Question: I'm having the code as like below. But I'm not getting all the x axis labels and it is not displaying in 45 degree when I try to have this in pdf. Since I'm new, Please help me correct this option.
'''
pdf(file="figure.pdf", height=3.5, width=5, onefile=TRUE)
Runtime <- c(579,0,581,610,830,828,592,651,596,596,591,581,587,594,604,606,447,434,445)
Runtime
g_range <- range(0,Runtime)
g_range
plot(Runtime, type="o", col="blue", ylim=g_range,axes=FALSE, ann=FALSE)
lab=c('2011-07-20','2011-08-03','2011-08-10','2011-08-17','2011-08-24','2011-08-25','2011-08-27','2011-08-31','2011-09-07','2011-09-10','2011-09-14','2011-09-21','2011-09-28','2011-10-05','2011-10-06','2011-10-07','2011-10-13','2011-10-19','2011-10-31')
box()
lab
axis(1, at=1:19, lab=F)
text(axTicks(1), par("usr")[3] - 2, srt=45, adj=1, labels=lab, xpd=T, cex=0.8)
axis(2, las=1, at=500*0:g_range[2])
title(main="Runtime", col.main="red", font.main=4)
title(xlab="Build", col.lab=rgb(0,0.5,0))
title(ylab="MS", col.lab=rgb(0,0.5,0))
legend(1, g_range[2], c("AveElapsedTime"), cex=0.8, col=c("blue"), pch=21, lty=1);
dev.off()
'''
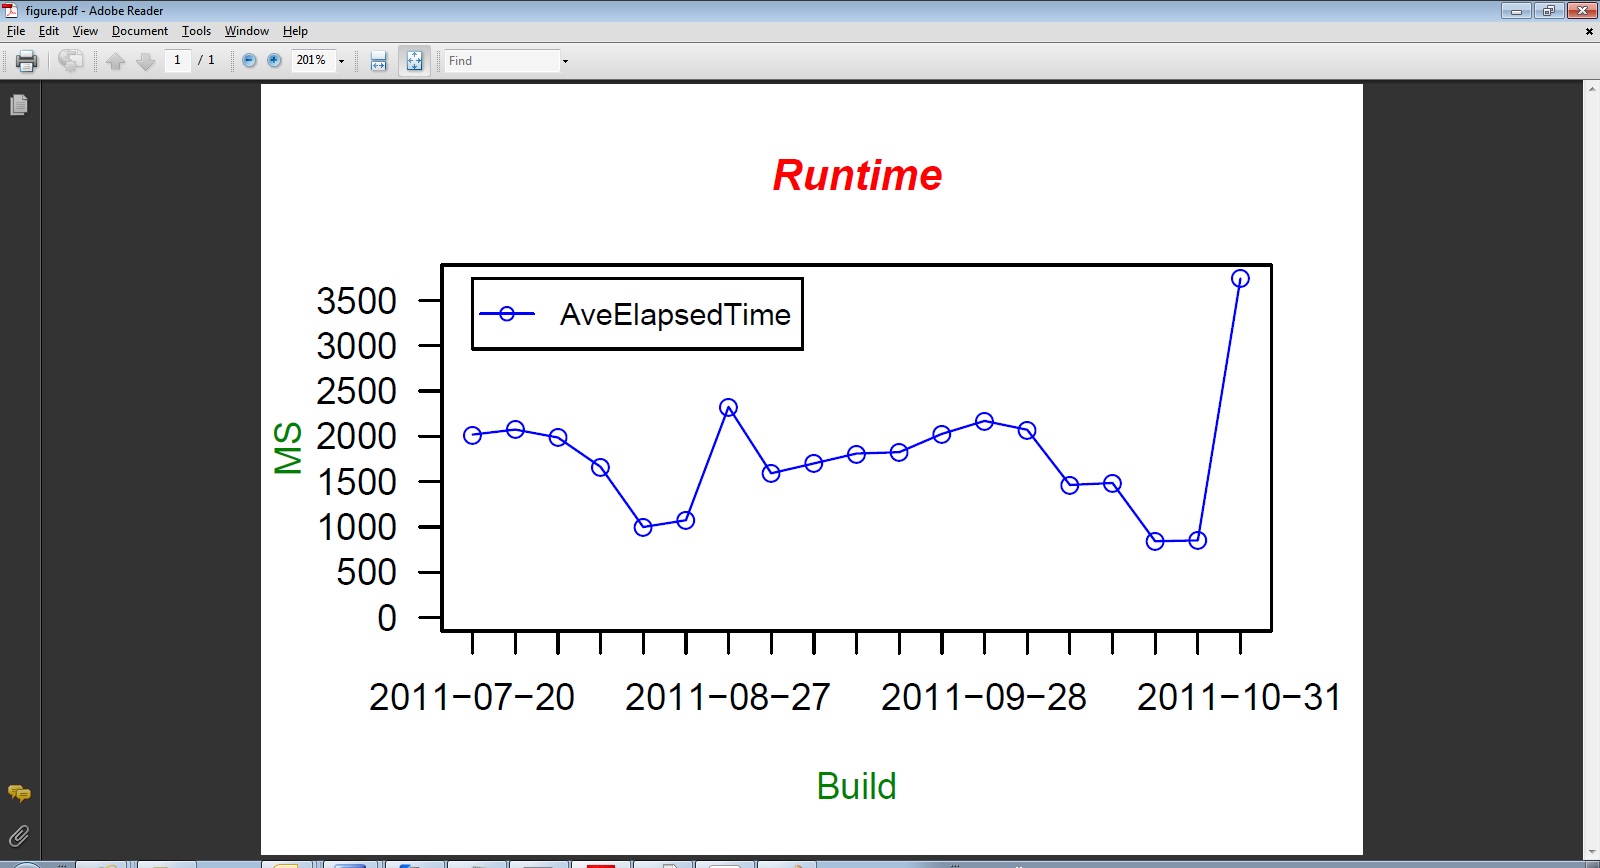
Answer: When I run your code, I do get the image you show. The problem is this line:
'''
text(axTicks(1), par("usr")[3] - 2, srt=45, adj=1, labels=lab, xpd=T, cex=0.8)
'''
as 'axTicks(1)' returns:
'''
> axTicks(1)
[1] 5 10 15
'''
So what is happening is that your 19 labels are being plotted at those locations.
If you want to plot at the locations of the ticks ('1:19') then:
'''
text(1:19, par("usr")[3] - 2, srt=45, adj=1, labels=lab, xpd=T, cex=0.8)
'''
will work.
Here is a full example based on your code.
'''
Runtime <- c(579,0,581,610,830,828,592,651,596,596,591,581,587,
594,604,606,447,434,445)
g_range <- range(0,Runtime)
lab <- c('2011-07-20','2011-08-03','2011-08-10','2011-08-17','2011-08-24',
'2011-08-25','2011-08-27','2011-08-31','2011-09-07','2011-09-10',
'2011-09-14','2011-09-21','2011-09-28','2011-10-05','2011-10-06',
'2011-10-07','2011-10-13','2011-10-19','2011-10-31')
## plot
op <- par(mar = c(6,4,4,2) + 0.1) ## bigger bottom margin
plot(Runtime, type="o", col="blue", ylim=g_range, axes=FALSE, ann=FALSE)
box()
axis(1, at=1:19, lab=FALSE)
text(1:19, par("usr")[3] - 40, srt=45, adj=1.2, labels=lab, xpd=T, cex=0.7)
axis(2, las=1, at=500*0:g_range[2])
title(main="Runtime", col.main="red", font.main=4)
title(xlab="Build", col.lab=rgb(0,0.5,0), line = 4.5)
title(ylab="MS", col.lab=rgb(0,0.5,0))
legend("topright", c("AveElapsedTime"), cex=0.8, col=c("blue"), pch=21, lty=1)
## reset par
par(op)
'''
This might be better handled using function in the package though, which allows and graphics to intermingle. The reason I say it might be better is that you can specify that the 'y' coordinate be set in terms of numbers of lines rather that trying to work out a suitable value for 'y' in terms of the plotted data.
Here is an example:
'''
## load gridBase
require(gridBase)
## do the base plot parts
op <- par(mar = c(6,4,4,2) + 0.1) ## bigger bottom margin
plot(1:19, Runtime, type="o", col="blue", ylim=g_range, axes=FALSE, ann=FALSE)
box()
axis(1, at=1:19, lab=FALSE)
axis(2, las=1, at=500*0:g_range[2])
title(main="Runtime", col.main="red", font.main=4)
title(xlab="Build", col.lab=rgb(0,0.5,0), line = 4.5)
title(ylab="MS", col.lab=rgb(0,0.5,0))
legend("topright", c("AveElapsedTime"), cex=0.8, col=c("blue"), pch=21, lty=1)
## at this point, DO NOT alter the dimensions of the plotting window
## now do the grid business
vps <- baseViewports()
pushViewport(vps$inner, vps$figure, vps$plot)
## this adds the text
grid.text(lab, x = unit(1:19, "native"), y = unit(-1, "lines"),
just = "right", rot = 60, gp = gpar(cex = 0.7))
## this finishes off the viewport - you have to do this or things will go wrong:
popViewport(3)
## reset par
par(op)
'''
Note this can be a bit picky on screen, rerunning the gridBase example on my R 2.13.2 install doesn't produce any labels. Closing the device and then running the code afresh works though. I don't think this should be a problem if you are drawing to a 'pdf()' device.